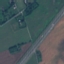
Land use / land cover: Highway